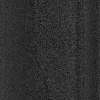
Atmospheric dust classification: dusty